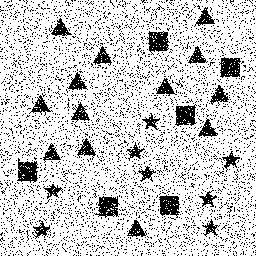
Squares: 6
Triangles: 13
Stars: 8
Total shapes: 27